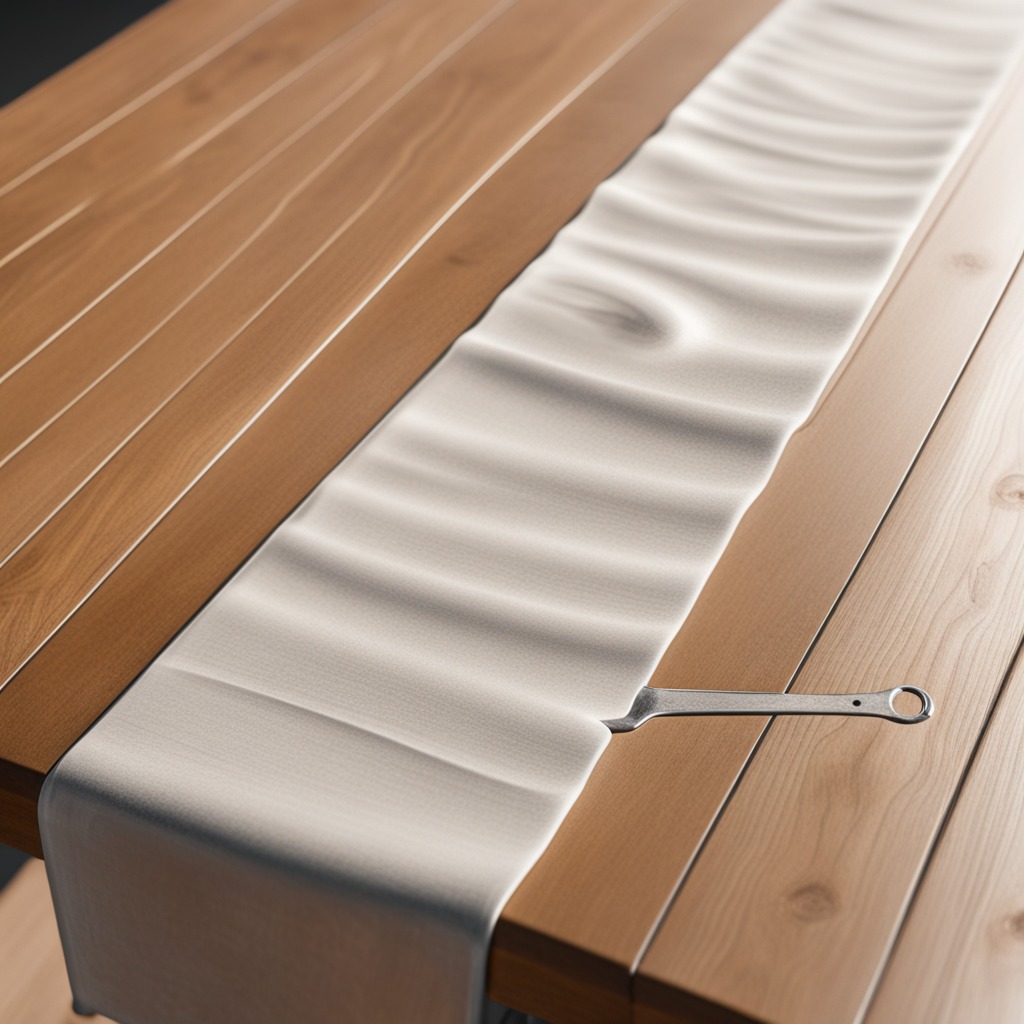
A wrench lying on the wooden table in an outdoor workshop during daytime bright natural light soft shadows worn but beneath the cloth.